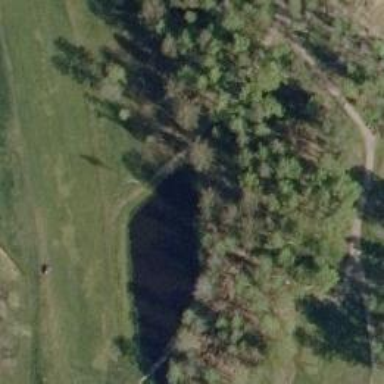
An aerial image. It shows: Grassy area designated as golf fairway.